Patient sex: M
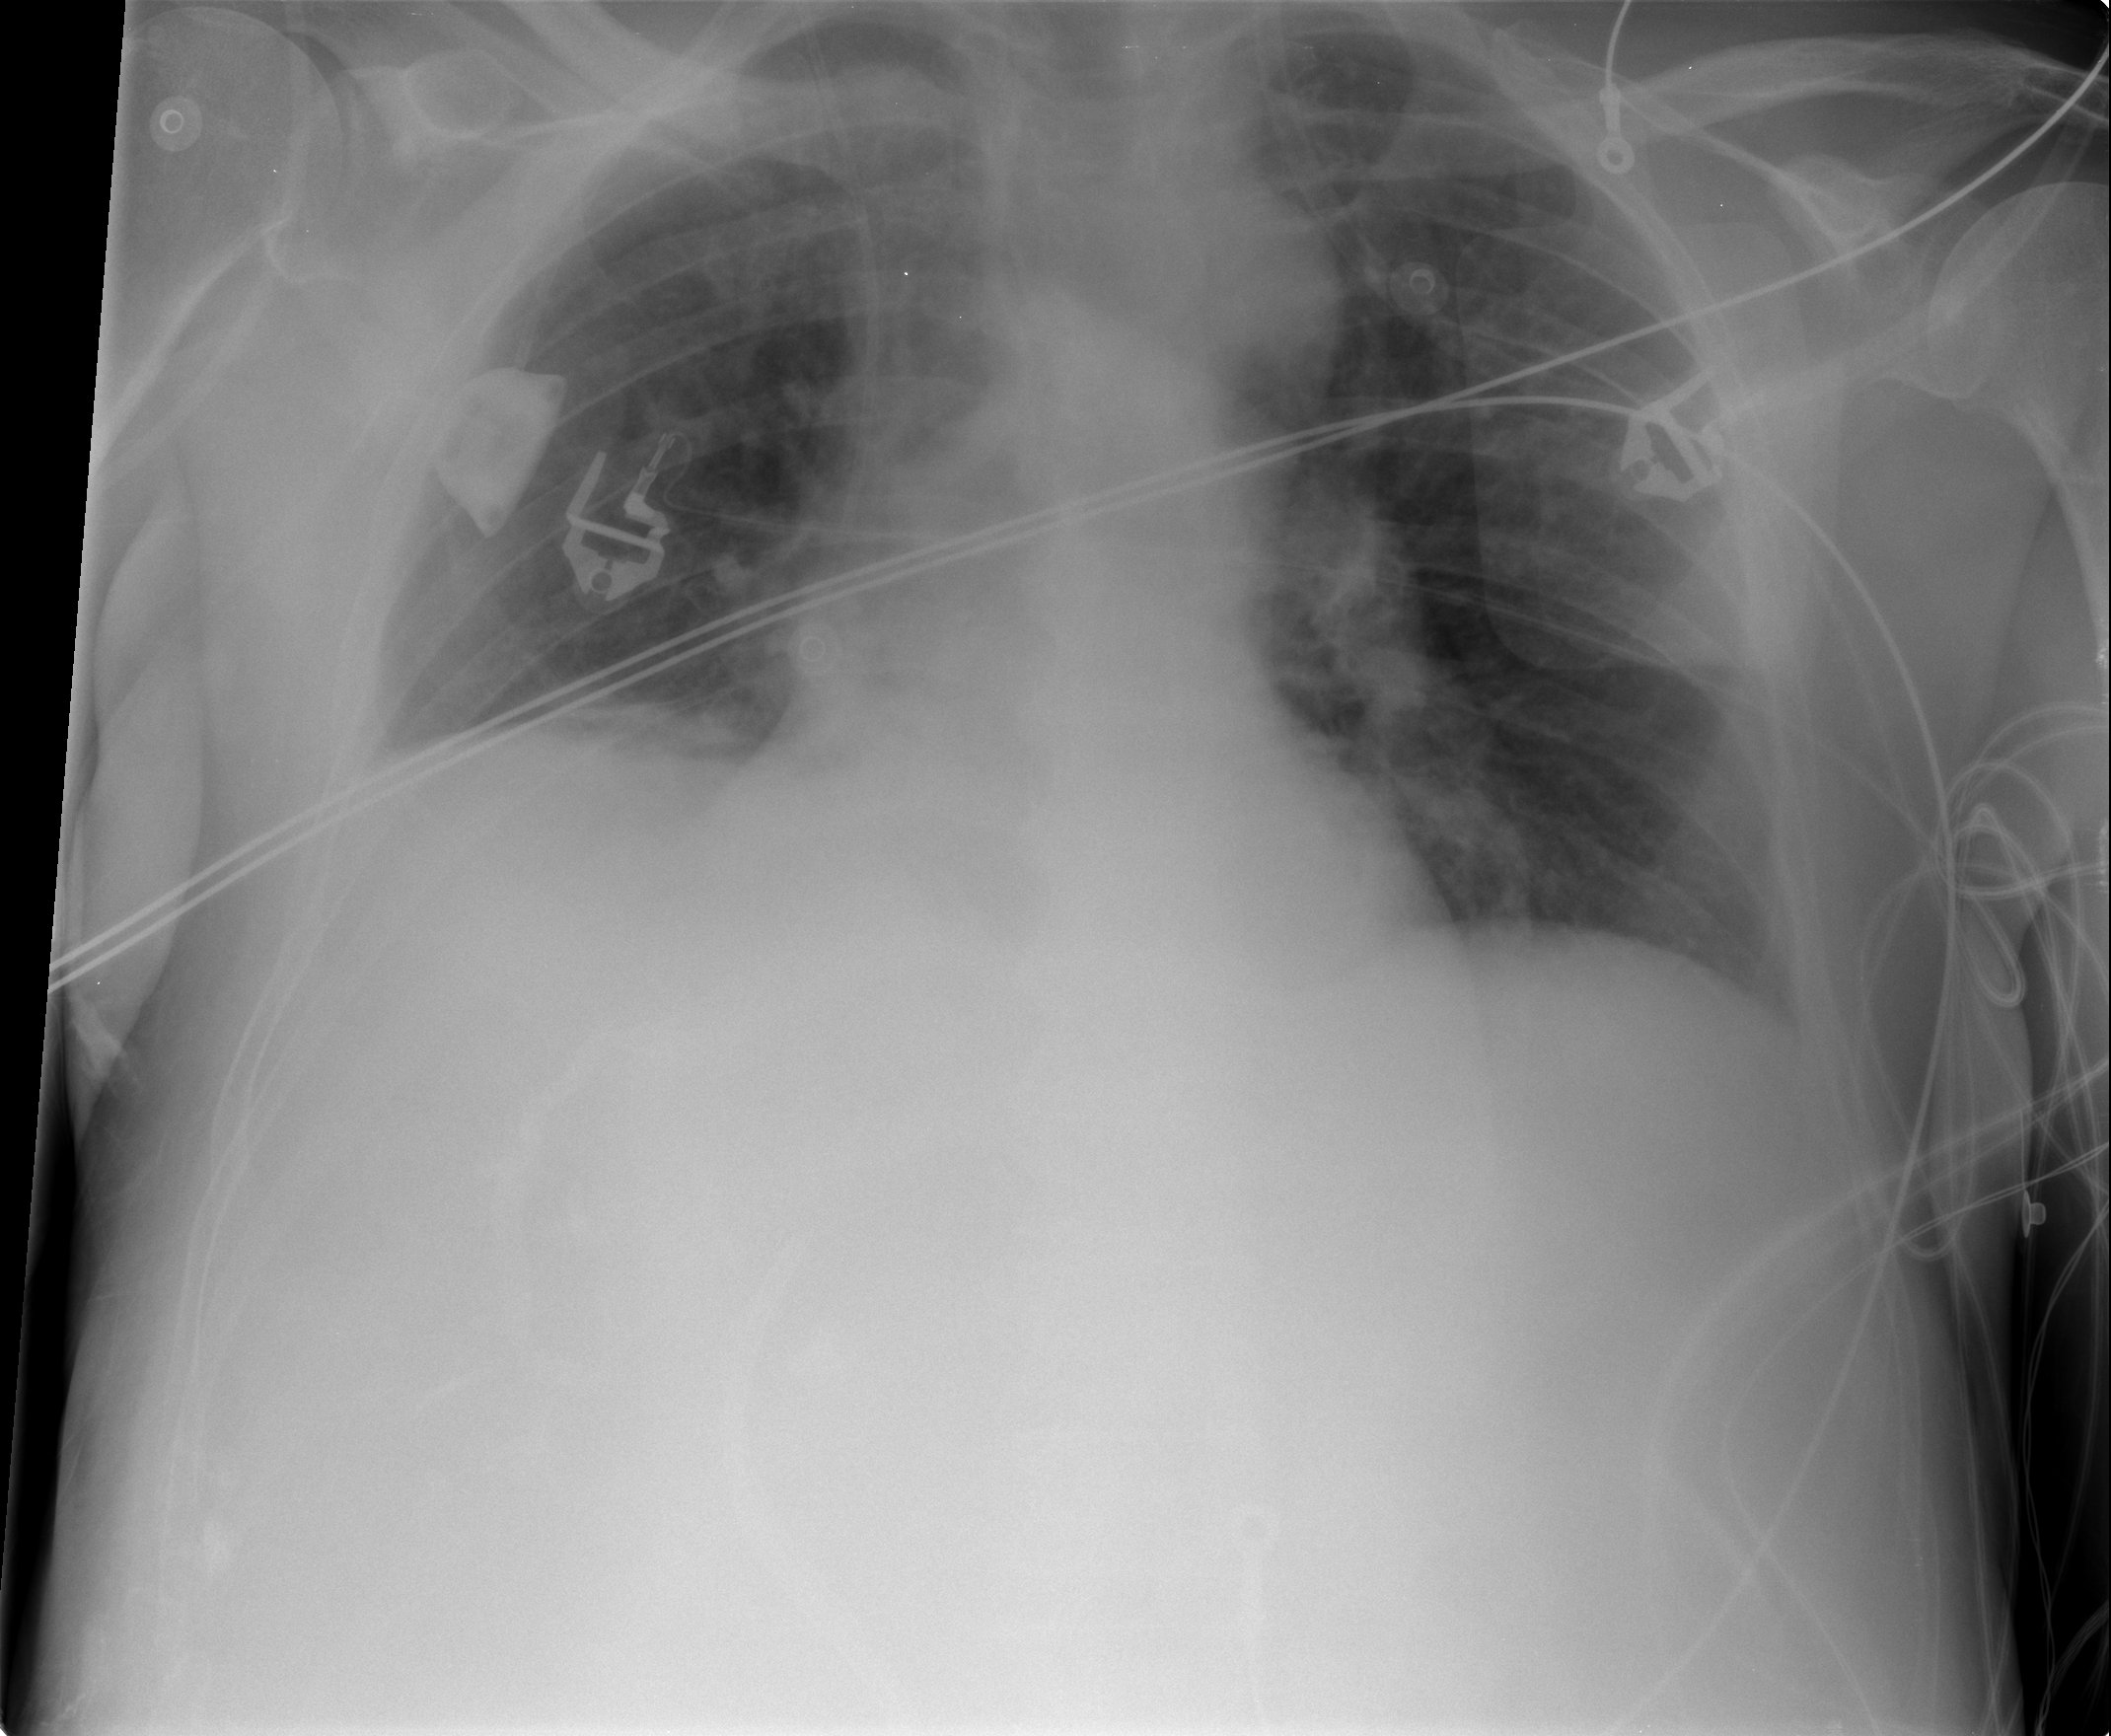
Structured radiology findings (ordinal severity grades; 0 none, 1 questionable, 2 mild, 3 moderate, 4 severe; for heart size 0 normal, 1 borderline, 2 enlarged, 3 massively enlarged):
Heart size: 0
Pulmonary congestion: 0
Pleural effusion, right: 0
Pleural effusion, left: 0
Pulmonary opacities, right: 1
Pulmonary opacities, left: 0
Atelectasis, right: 0
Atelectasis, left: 0